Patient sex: M
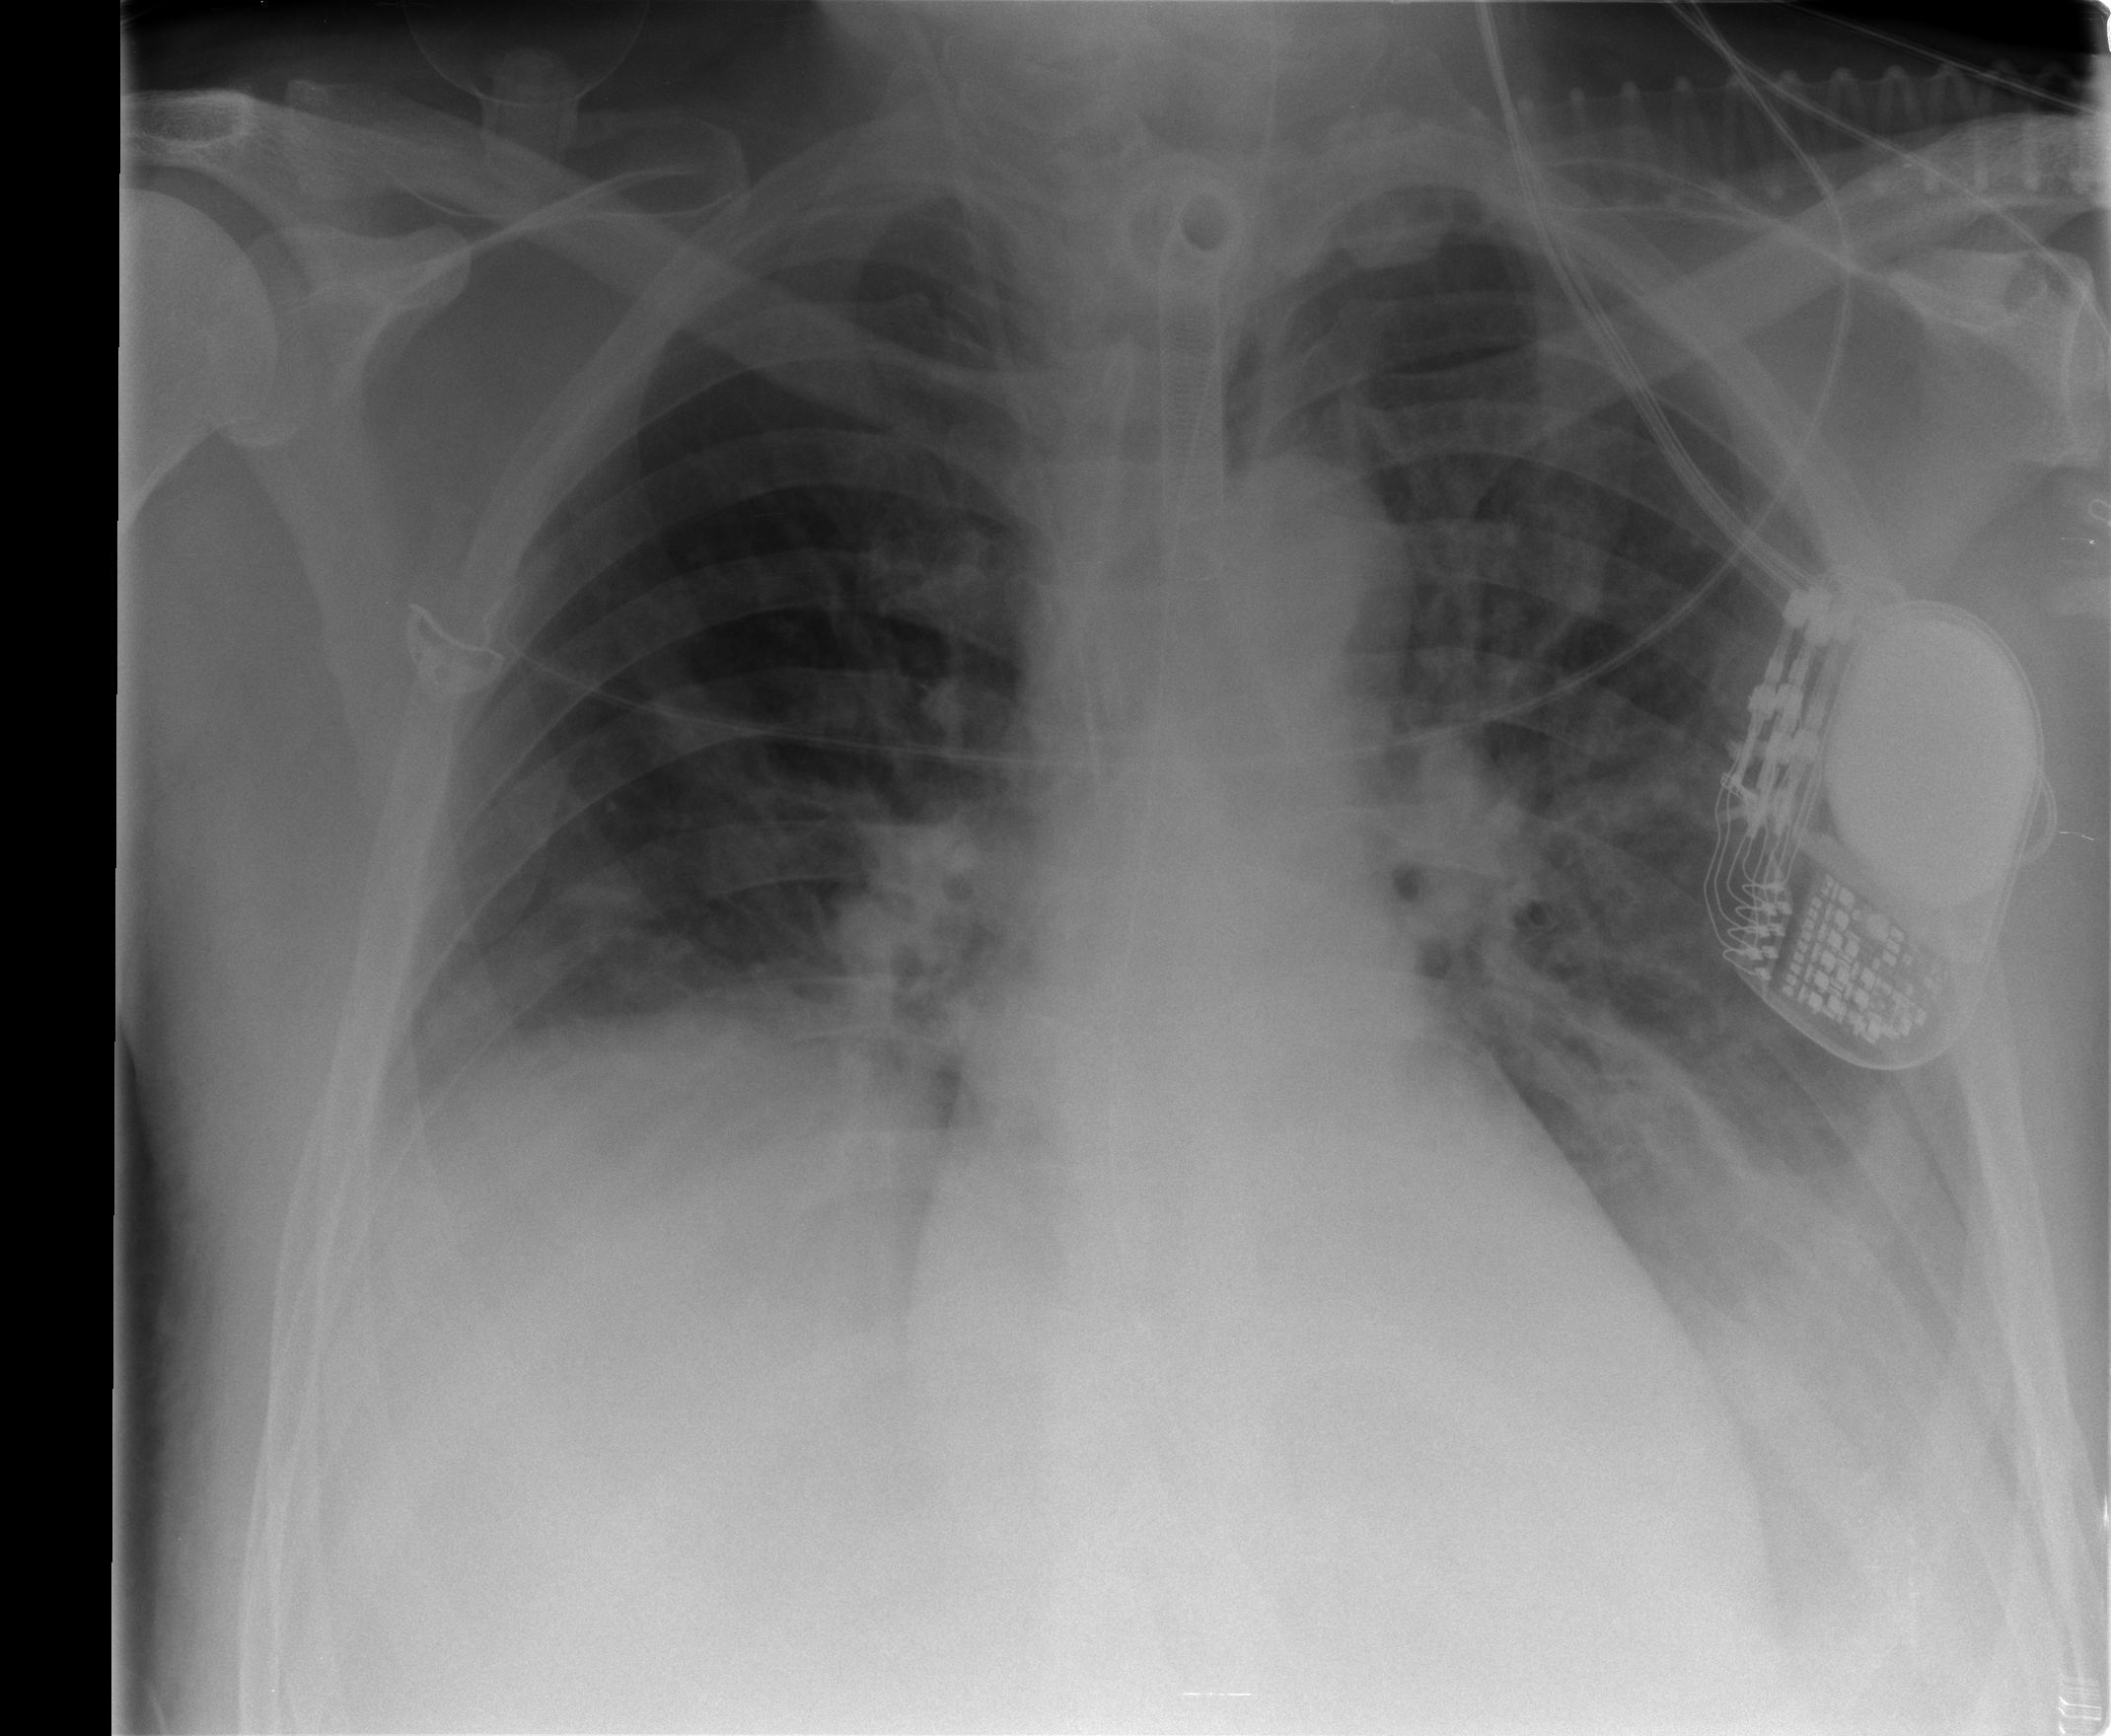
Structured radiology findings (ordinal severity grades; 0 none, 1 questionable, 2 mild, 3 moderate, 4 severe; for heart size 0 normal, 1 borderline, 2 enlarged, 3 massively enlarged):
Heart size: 0
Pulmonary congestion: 2
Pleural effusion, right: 0
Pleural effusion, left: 2
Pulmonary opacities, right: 2
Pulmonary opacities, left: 2
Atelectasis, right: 2
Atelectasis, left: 2